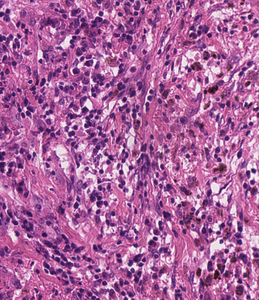
Tumor epithelial tissue: no
Tumor-associated stroma tissue: yes
Normal tissue: no